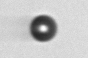
Label: bead